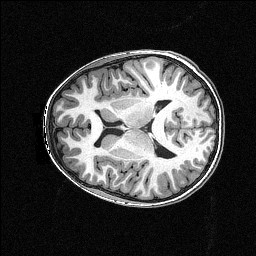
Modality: T1w
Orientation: axial
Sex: female
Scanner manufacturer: siemens
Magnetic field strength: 3 T
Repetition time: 2.3 s
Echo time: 0.00336 s